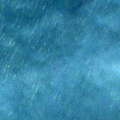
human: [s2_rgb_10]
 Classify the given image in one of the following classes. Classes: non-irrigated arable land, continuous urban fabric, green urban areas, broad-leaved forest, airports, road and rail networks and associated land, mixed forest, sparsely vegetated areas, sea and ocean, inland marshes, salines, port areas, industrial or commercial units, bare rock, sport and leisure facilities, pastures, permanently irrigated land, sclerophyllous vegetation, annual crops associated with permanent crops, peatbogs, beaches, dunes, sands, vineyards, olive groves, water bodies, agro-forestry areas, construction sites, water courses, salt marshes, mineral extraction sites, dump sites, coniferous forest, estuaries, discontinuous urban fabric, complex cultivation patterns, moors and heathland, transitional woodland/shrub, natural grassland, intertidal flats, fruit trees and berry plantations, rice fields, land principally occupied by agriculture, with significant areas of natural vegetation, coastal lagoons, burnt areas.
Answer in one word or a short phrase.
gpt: sea and ocean